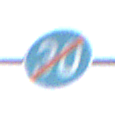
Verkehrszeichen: EndeMindestgeschwindigkeit
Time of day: SunriseSunset
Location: Outdoor (Nature)
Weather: Overcast
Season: NotSpecified
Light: Natural